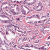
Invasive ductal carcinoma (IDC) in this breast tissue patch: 1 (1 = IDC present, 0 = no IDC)